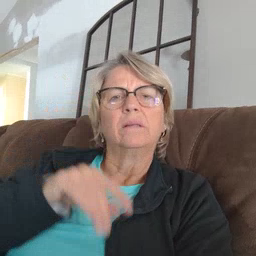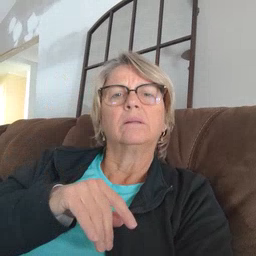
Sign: why